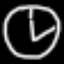
Label: clock